Question: I'm sure the .A means something, but searching for it yields nothing but noise. Please enlighten me.

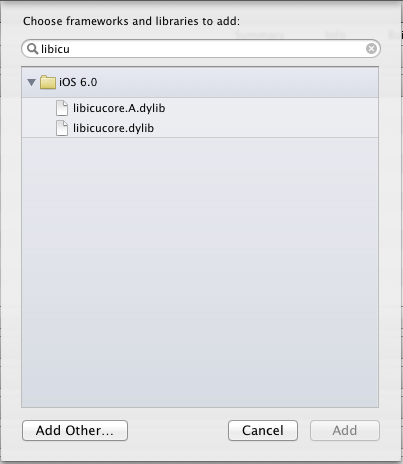
Answer: Oh, they're the same.
'''
-rwxr-xr-x 1 root wheel <PHONE> Sep 25 16:06 libicucore.A.dylib*
lrwxr-xr-x 1 root wheel 18 Oct 7 2011 libicucore.dylib@ -> libicucore.A.dylib
'''